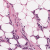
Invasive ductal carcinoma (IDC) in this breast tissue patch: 1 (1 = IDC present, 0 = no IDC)